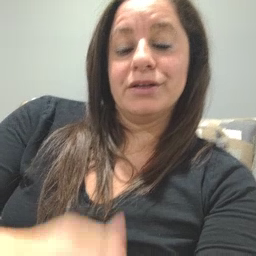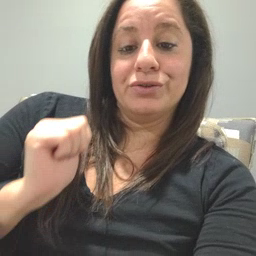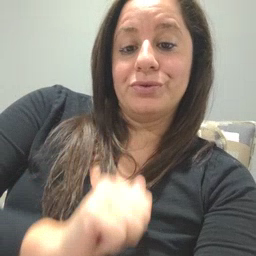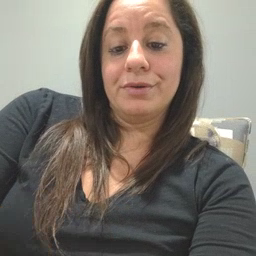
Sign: jacket